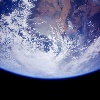
Label: cloud